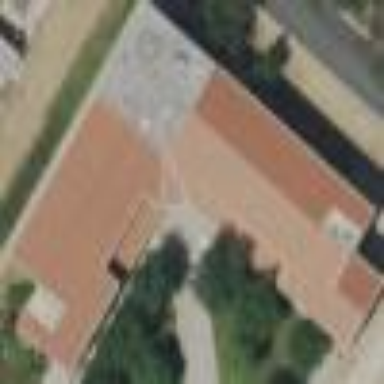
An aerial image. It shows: School building.